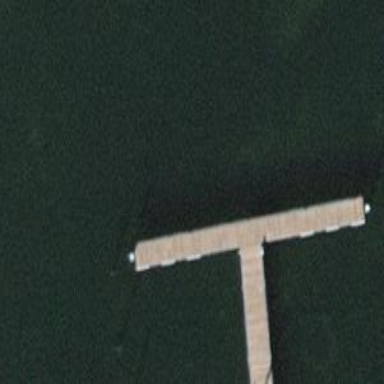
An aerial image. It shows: Man-made pier.